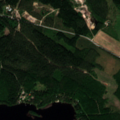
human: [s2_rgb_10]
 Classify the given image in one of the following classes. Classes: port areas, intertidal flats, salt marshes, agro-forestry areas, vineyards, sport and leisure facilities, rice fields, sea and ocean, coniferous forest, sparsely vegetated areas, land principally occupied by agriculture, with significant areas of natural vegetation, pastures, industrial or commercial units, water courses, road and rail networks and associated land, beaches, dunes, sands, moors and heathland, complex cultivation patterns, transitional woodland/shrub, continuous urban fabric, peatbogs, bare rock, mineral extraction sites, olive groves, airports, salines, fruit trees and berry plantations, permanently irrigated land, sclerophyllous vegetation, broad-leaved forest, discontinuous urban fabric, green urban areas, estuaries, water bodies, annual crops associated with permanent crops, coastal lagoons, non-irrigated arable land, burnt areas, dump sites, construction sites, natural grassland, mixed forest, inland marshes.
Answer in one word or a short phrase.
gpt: land principally occupied by agriculture, with significant areas of natural vegetation, broad-leaved forest, coniferous forest, mixed forest, transitional woodland/shrub, water bodies